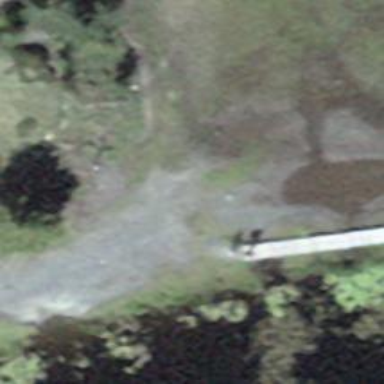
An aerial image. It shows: Path leading to bridge.